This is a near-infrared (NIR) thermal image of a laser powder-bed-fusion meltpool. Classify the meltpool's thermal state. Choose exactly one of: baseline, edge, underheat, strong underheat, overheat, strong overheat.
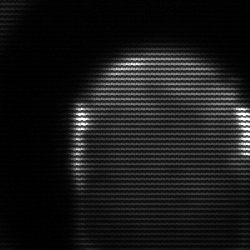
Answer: edge